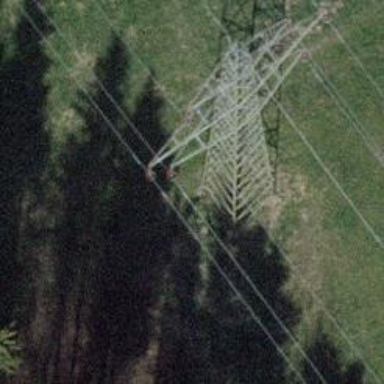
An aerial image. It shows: Power tower.